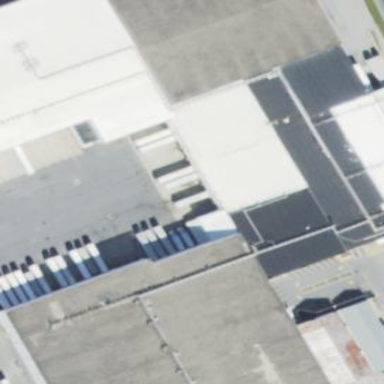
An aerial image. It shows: Warehouse building.